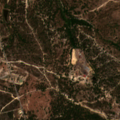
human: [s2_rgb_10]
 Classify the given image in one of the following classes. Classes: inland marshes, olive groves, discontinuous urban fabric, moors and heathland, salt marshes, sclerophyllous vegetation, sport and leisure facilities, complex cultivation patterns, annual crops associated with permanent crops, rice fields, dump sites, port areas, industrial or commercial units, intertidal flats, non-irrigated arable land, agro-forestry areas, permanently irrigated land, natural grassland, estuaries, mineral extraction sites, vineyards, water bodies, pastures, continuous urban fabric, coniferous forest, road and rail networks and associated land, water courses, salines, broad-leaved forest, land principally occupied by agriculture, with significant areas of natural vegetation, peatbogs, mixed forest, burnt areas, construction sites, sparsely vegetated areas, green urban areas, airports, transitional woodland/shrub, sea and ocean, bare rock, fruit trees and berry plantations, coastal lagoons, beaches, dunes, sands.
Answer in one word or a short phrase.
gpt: agro-forestry areas, broad-leaved forest, coniferous forest, mixed forest